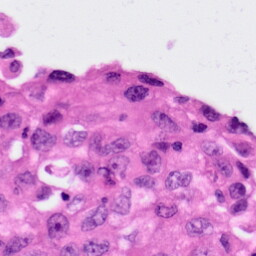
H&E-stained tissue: Lung